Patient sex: F
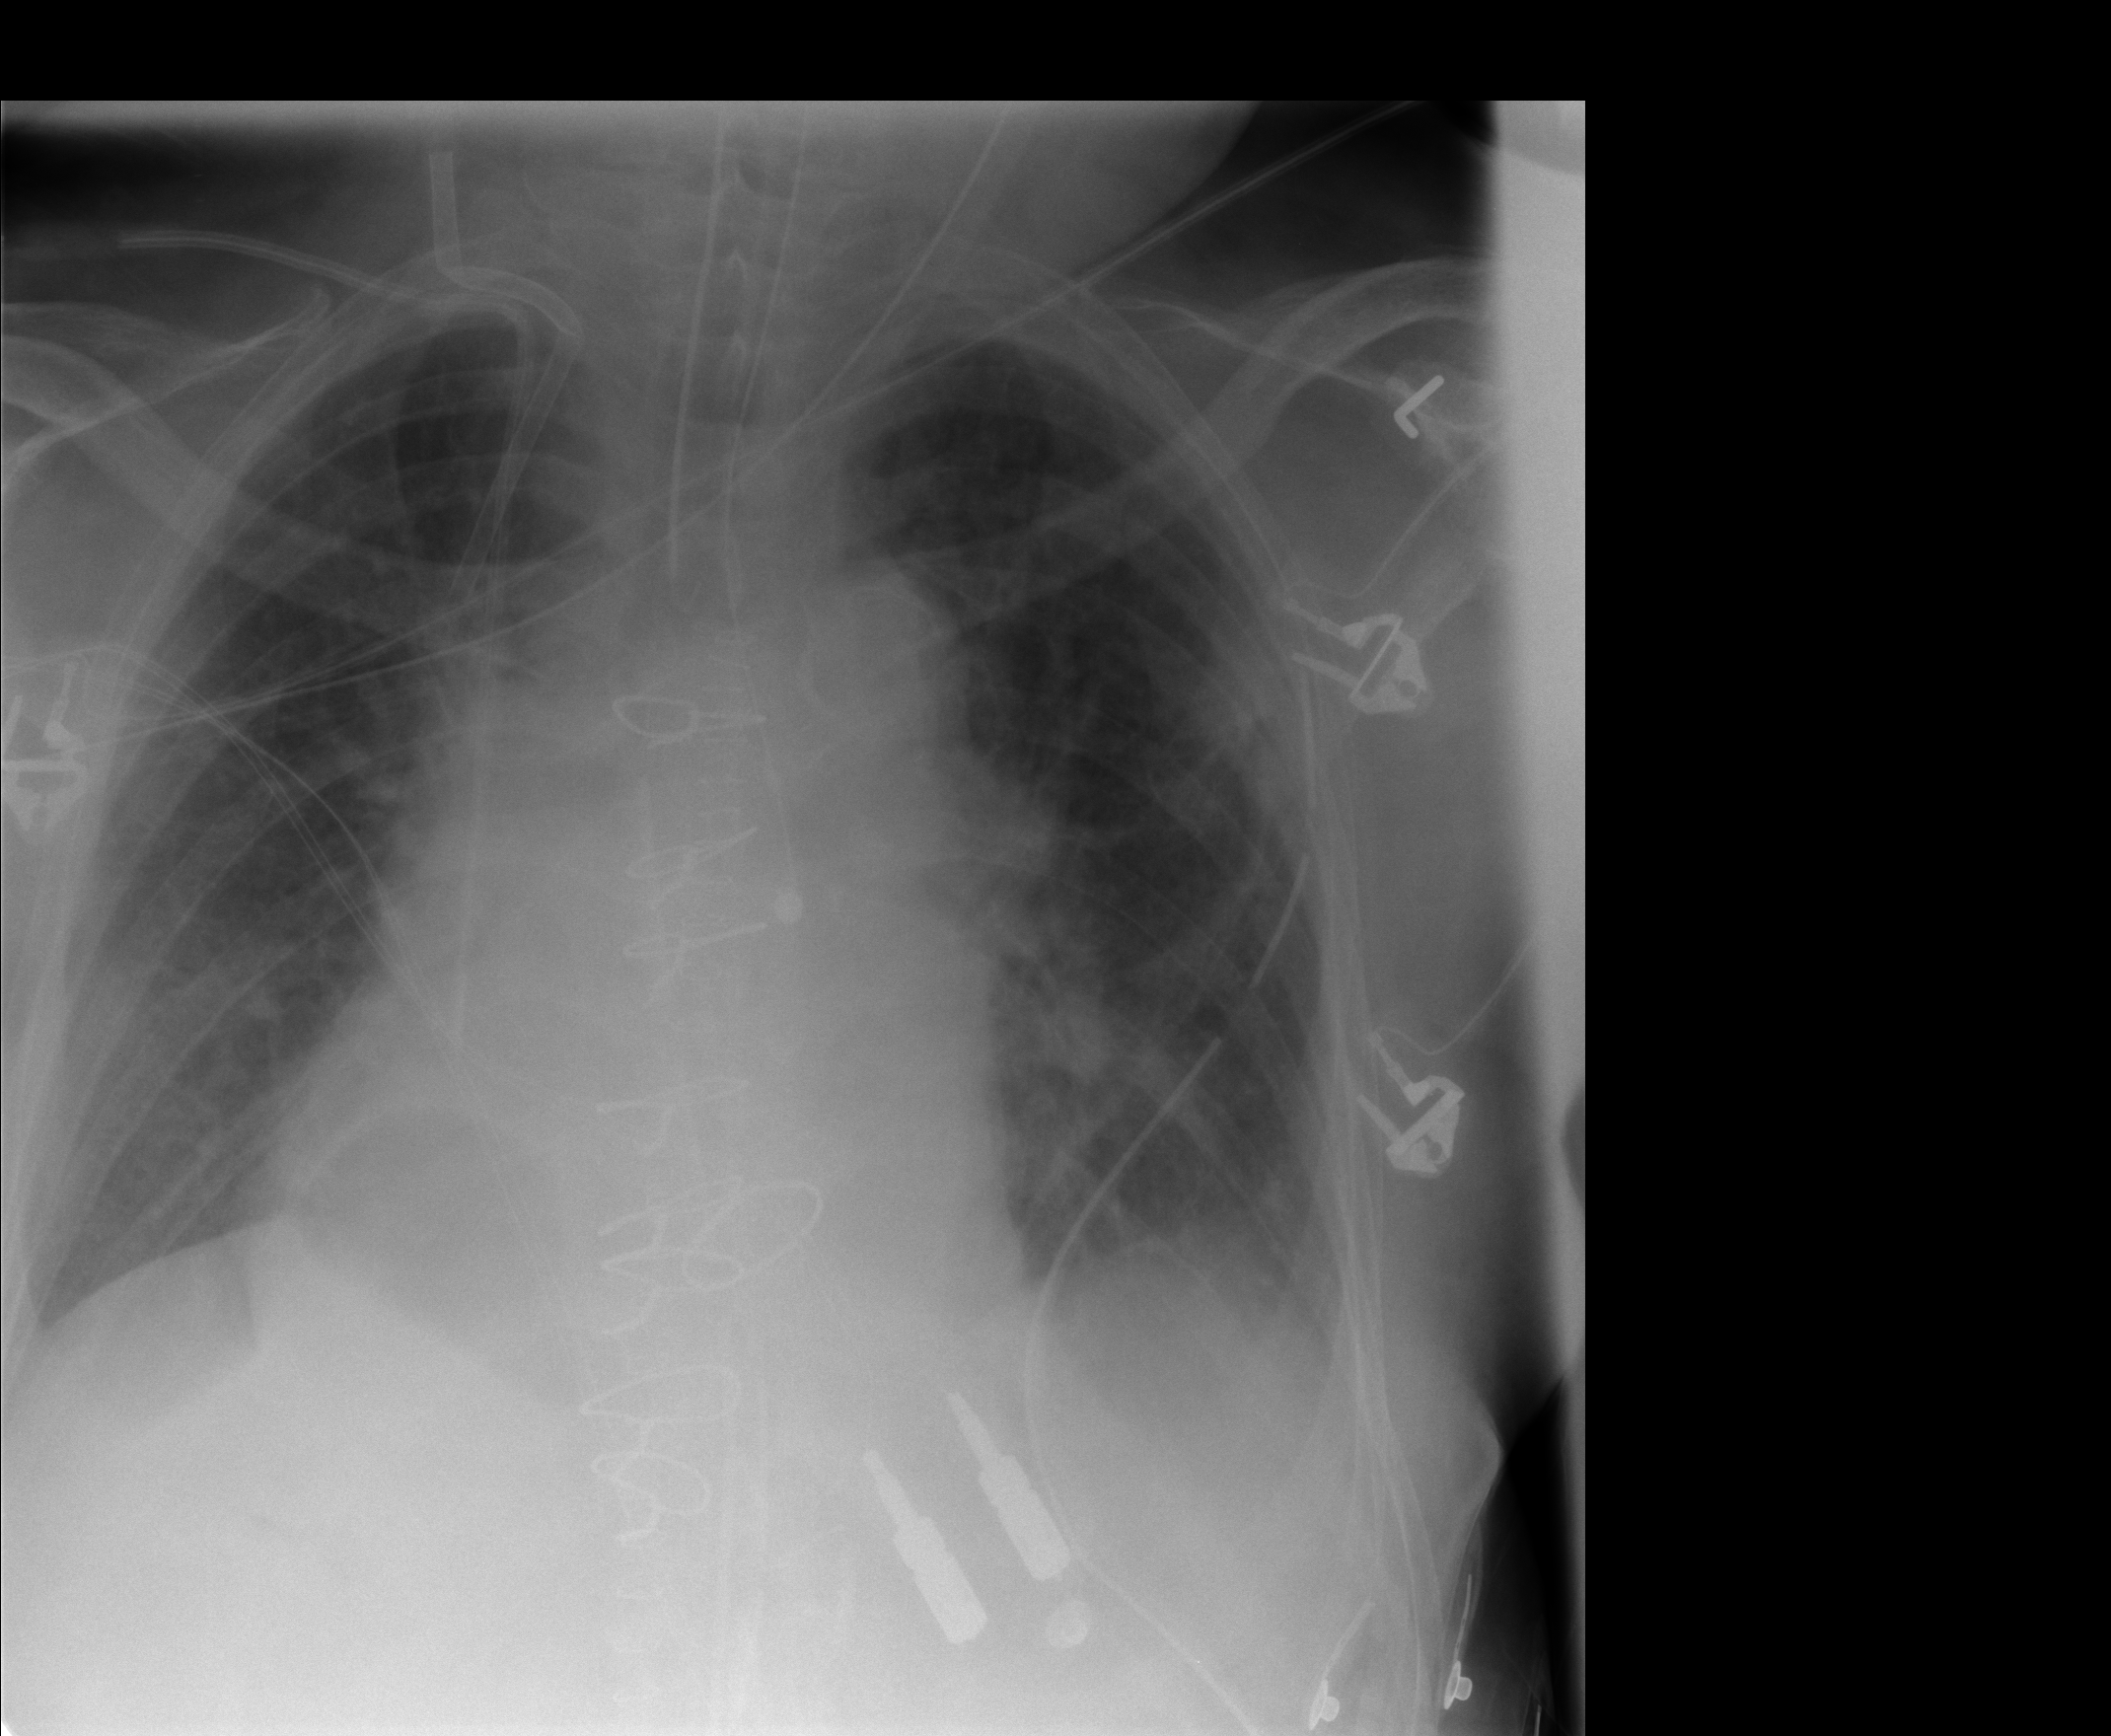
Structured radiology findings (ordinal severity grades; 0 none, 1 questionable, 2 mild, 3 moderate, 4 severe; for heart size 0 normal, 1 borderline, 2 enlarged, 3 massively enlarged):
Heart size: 1
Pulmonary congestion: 2
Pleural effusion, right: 0
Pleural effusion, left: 1
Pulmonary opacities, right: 1
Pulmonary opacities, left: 1
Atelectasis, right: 0
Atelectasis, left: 2